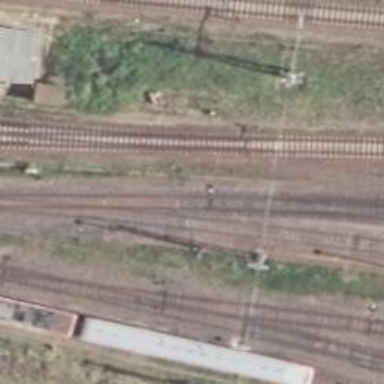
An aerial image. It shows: Railway switch with turnout to the right.